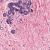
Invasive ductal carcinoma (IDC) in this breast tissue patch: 0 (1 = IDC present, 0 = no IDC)